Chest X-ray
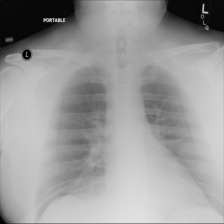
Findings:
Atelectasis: negative
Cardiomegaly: negative
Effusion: negative
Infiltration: negative
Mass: negative
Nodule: negative
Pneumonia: negative
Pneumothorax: negative
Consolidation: negative
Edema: negative
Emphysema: negative
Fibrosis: negative
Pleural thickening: negative
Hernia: negative